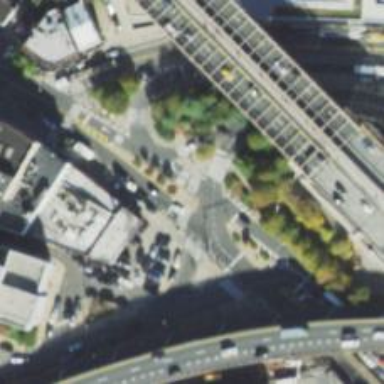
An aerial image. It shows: Footway located on traffic island.